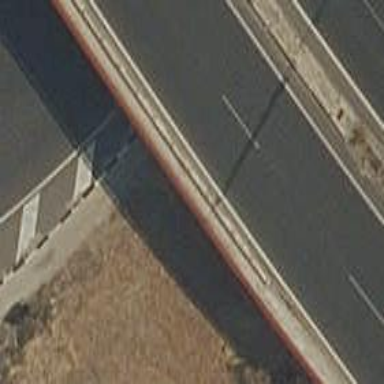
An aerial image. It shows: Trunk highway bridge.